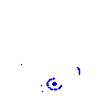
Particle: pion